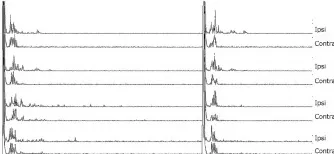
1,000 ms. Note the lack of inhibition of the R2 component of the conditioned blink reflex to the second stimulus, normally induced by the first test stimulus.
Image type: electrography (ekg)